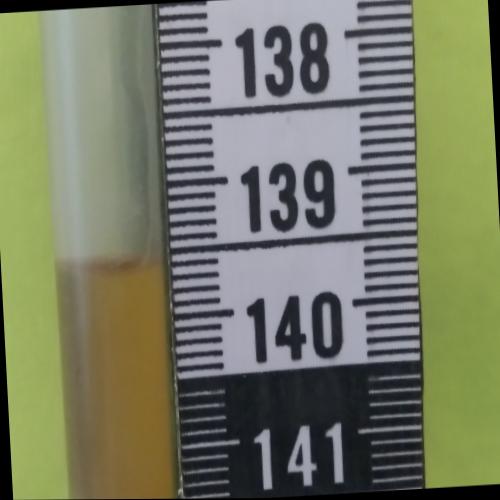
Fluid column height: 139.6 cm